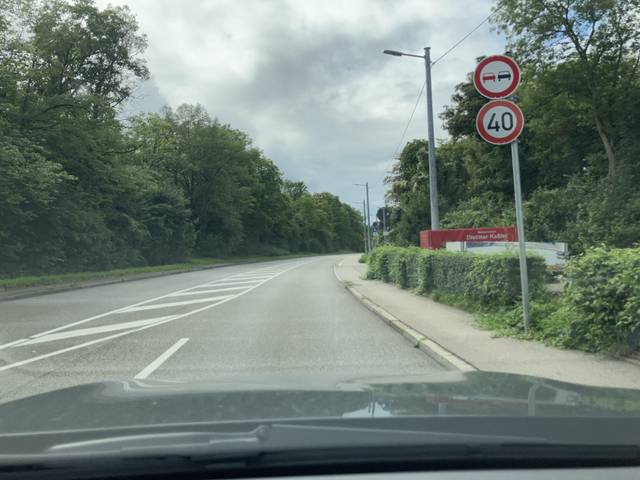
Region: Germany
Coordinates: 48.795, 9.161